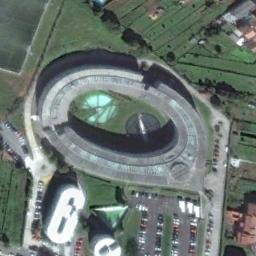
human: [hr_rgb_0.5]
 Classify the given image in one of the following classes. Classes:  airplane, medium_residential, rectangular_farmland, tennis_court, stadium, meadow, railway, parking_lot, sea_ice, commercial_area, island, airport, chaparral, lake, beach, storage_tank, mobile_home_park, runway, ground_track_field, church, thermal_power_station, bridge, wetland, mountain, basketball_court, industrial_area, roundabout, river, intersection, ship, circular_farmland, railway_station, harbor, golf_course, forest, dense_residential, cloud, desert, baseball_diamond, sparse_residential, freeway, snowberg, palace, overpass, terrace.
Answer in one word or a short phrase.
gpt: stadium